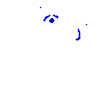
Particle: kaon